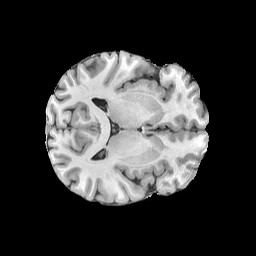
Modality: T1w
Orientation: axial